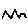
Label: zigzag